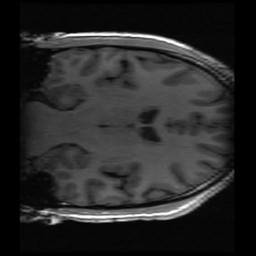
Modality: inplaneT1
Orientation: coronal